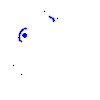
Particle: electron